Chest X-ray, AP view. Patient: 45 years old, sex F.
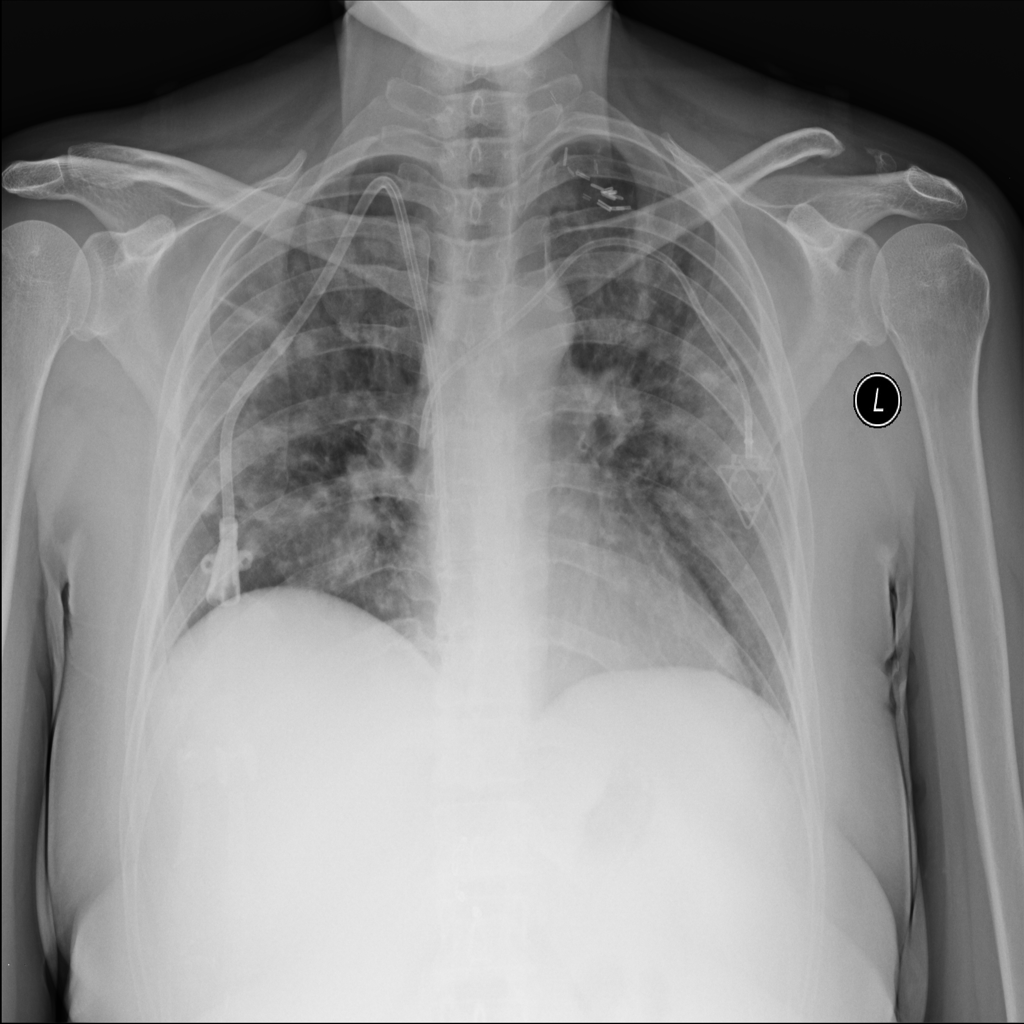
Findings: Mass